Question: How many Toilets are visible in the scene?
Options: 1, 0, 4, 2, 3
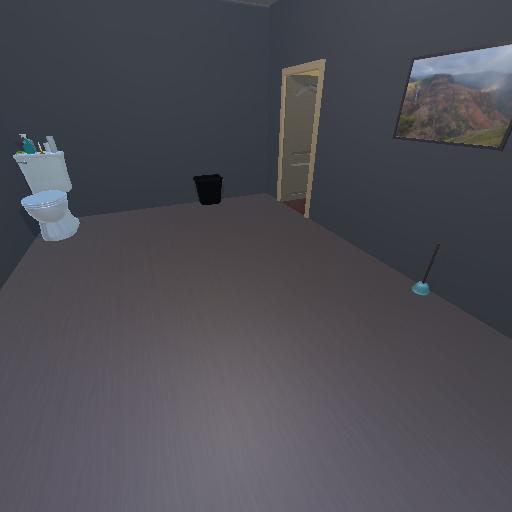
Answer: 1